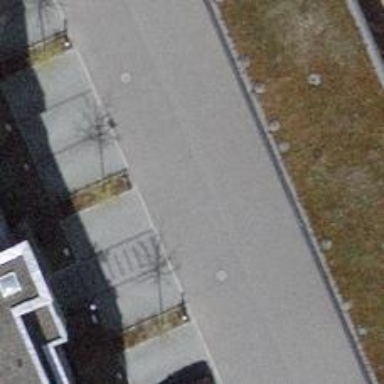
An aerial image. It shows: Living street.